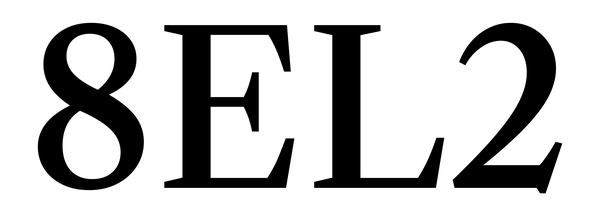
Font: LibreCaslonText_Medium